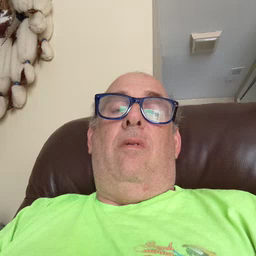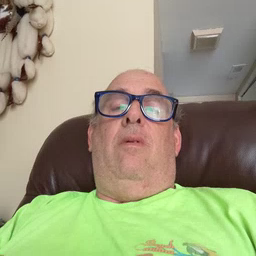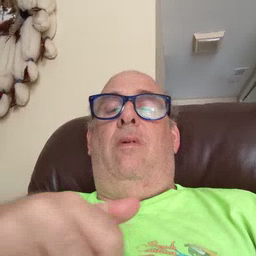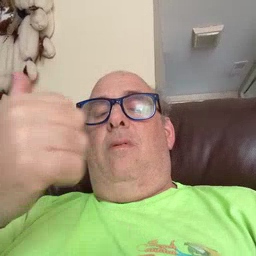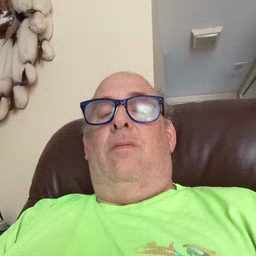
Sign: another